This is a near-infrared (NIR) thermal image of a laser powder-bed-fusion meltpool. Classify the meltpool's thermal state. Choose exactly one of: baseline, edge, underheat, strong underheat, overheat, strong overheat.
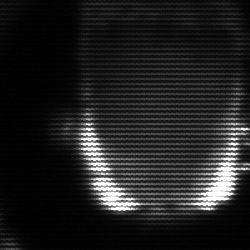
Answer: baseline